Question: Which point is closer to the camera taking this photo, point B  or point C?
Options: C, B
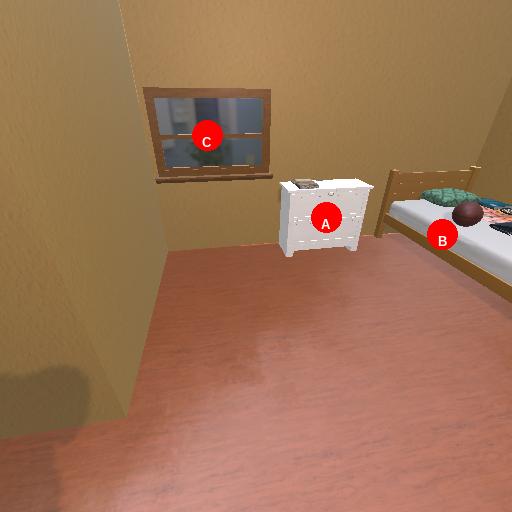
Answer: C